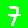
Digit: 7